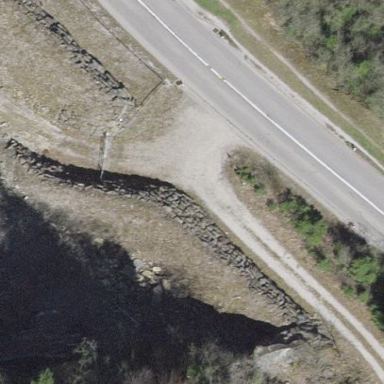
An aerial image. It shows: Gabion wall barrier.